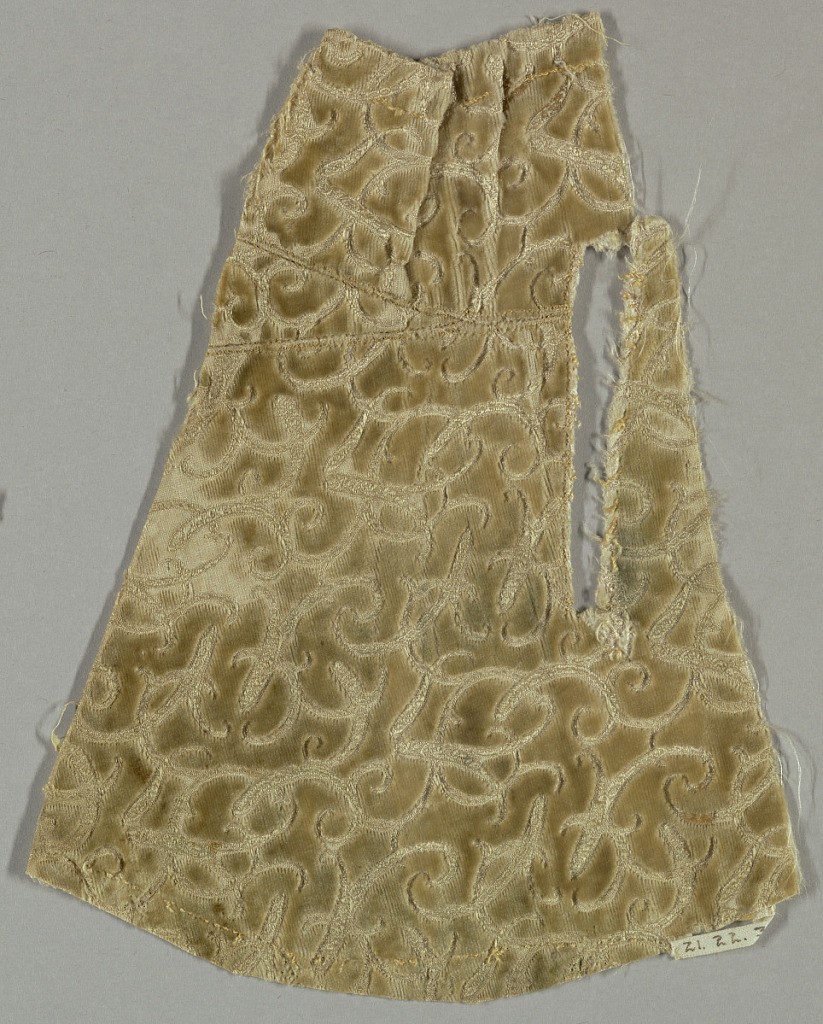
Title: Fragment
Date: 18th century
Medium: silk Technique: cut supplementary warp pile (velvet)
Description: Fragment of cream-colored velvet. Small allover design in fancy cloth ground of self-color. Interstices filled with cut velvet. Intricate pattern of fine curving lines.